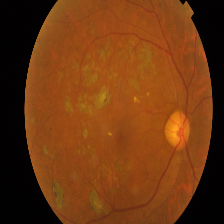
Diabetic retinopathy grade: Proliferative DR